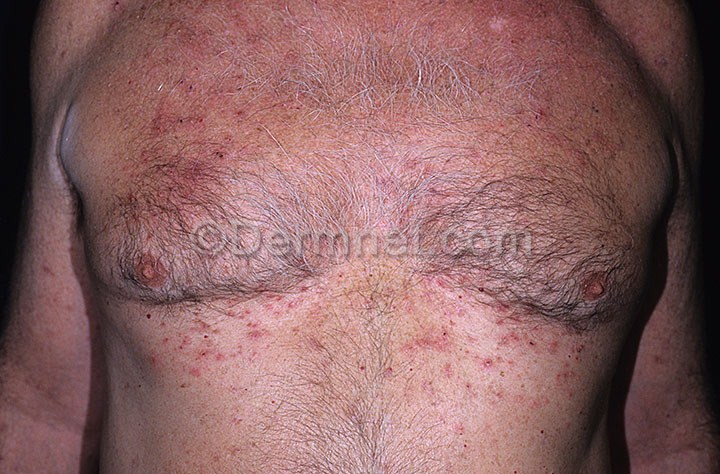
Disease: Bullous Disease Photos